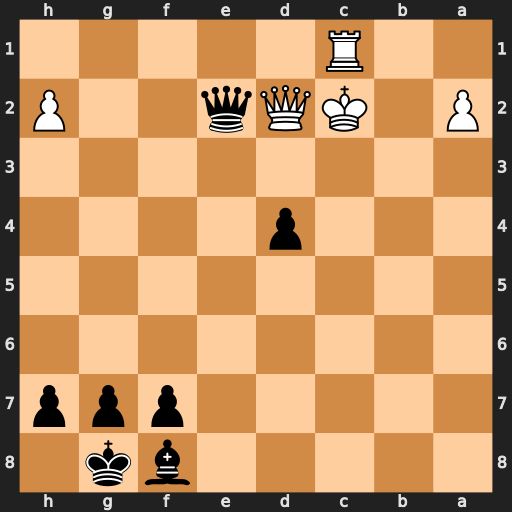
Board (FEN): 5bk1/5ppp/8/8/3p4/8/P1KQq2P/2R5
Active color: b
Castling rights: -
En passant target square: -
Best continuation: d3+ Kc3 Bb4+